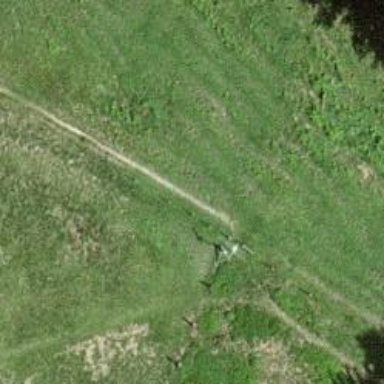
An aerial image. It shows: Grass path.